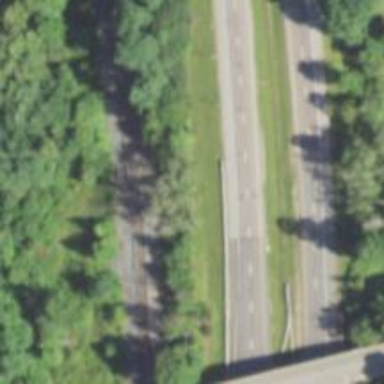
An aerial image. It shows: Asphalt trunk highway which is also expressway.